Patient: sex M, age 63
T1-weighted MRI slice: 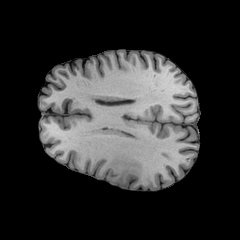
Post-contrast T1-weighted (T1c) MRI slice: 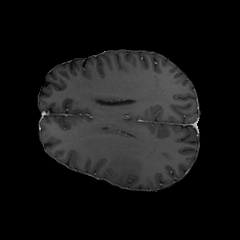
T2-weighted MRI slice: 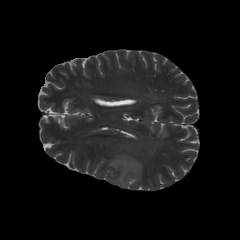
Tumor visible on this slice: yes
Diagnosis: Glioblastoma, IDH-wildtype
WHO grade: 4